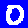
Digit: 0